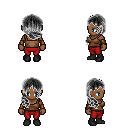
a pixel art fantasy rpg character, female body template, human, dark skin, brown pirate shirt, red pants, gray right-swept hairstyle, leather bracers, black shoes, four views (front, back, left, right), 2x2 character sprite sheet, small pixel art, hard edges, no anti-aliasing